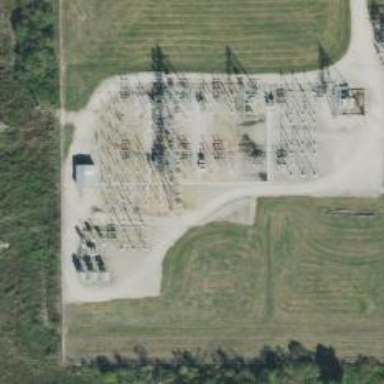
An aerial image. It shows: Switch for power supply.